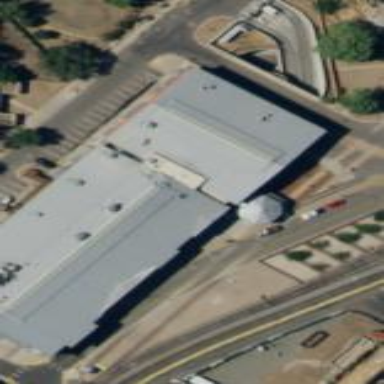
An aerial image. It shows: Part of building.